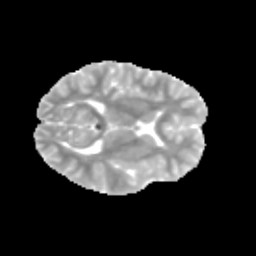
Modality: MD
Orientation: axial
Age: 12
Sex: female
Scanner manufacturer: siemens
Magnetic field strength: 3 T
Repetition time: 3.8 s
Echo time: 0.07 s